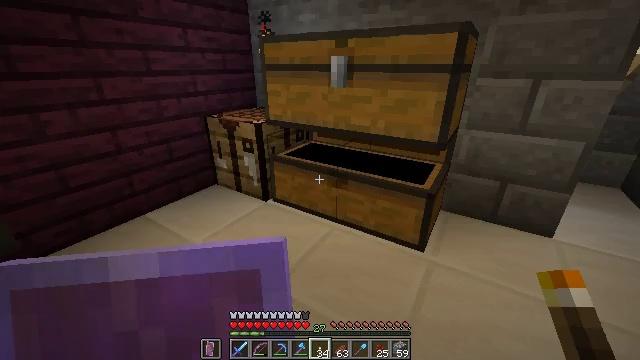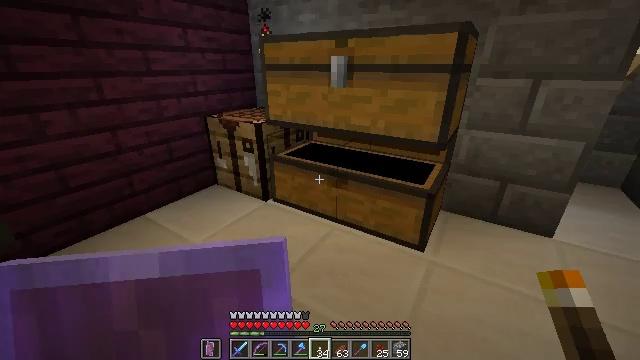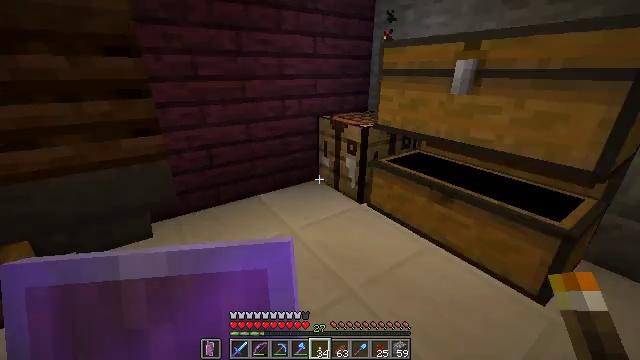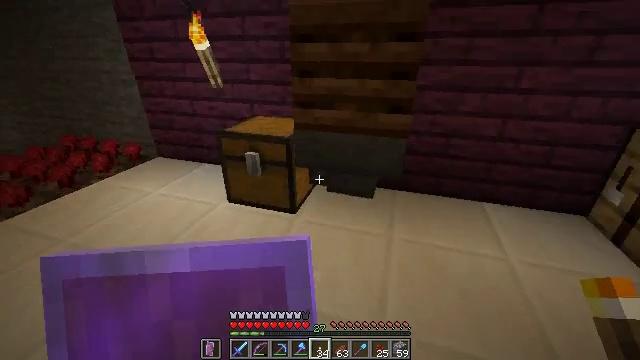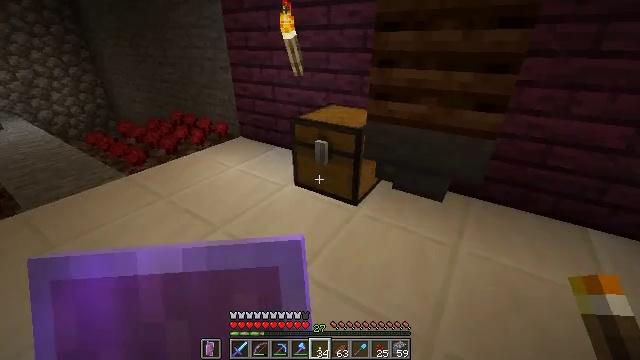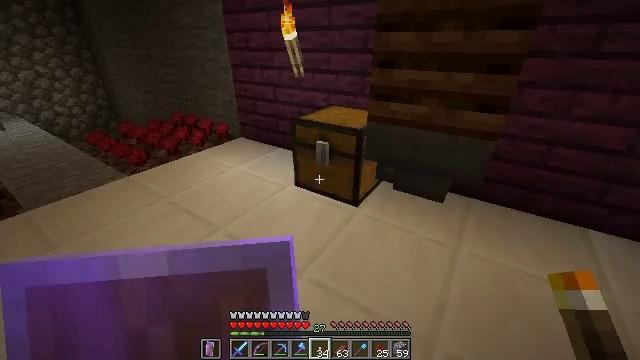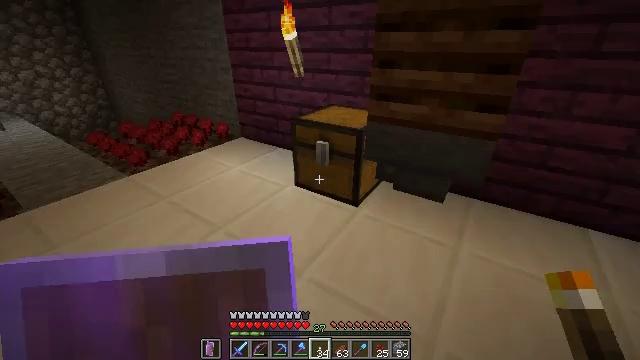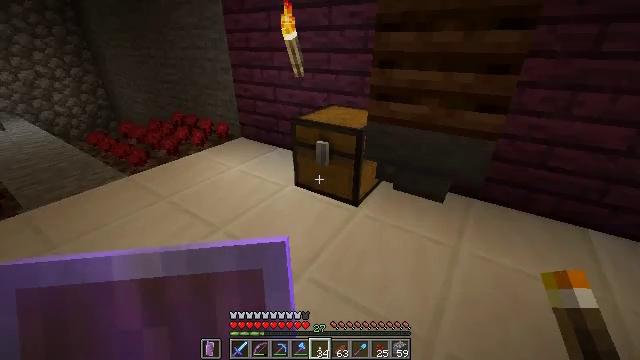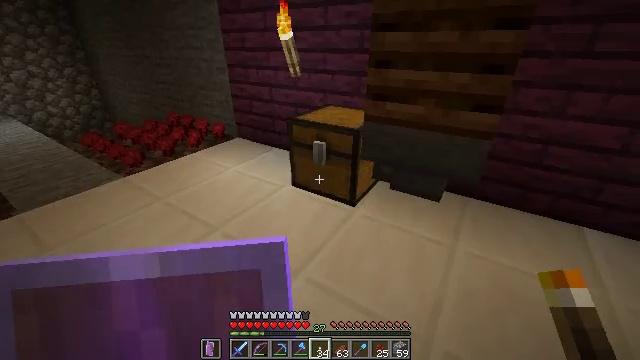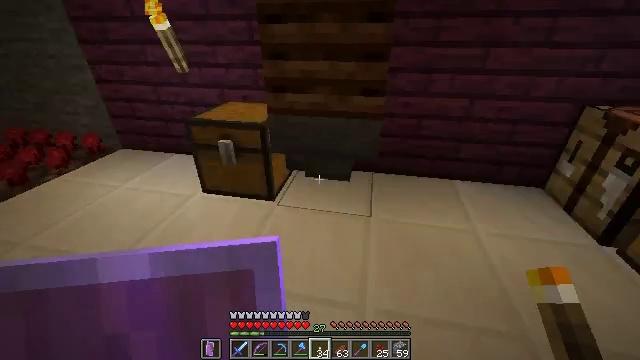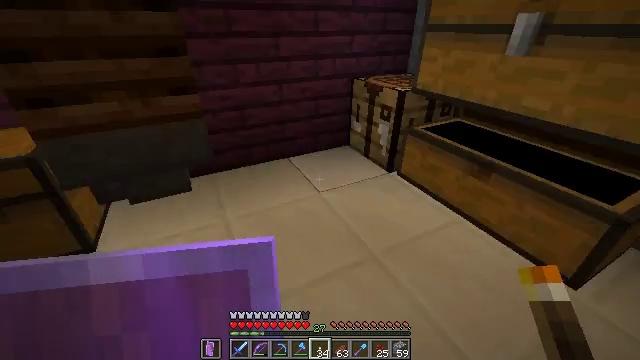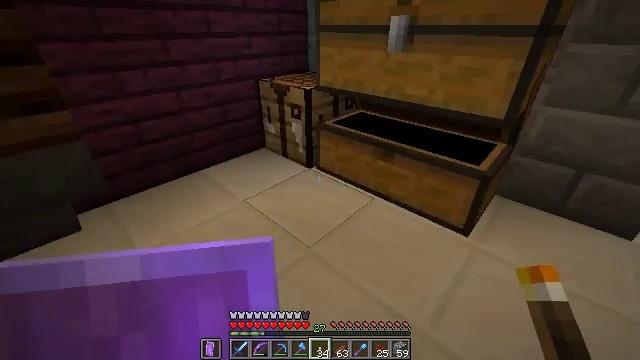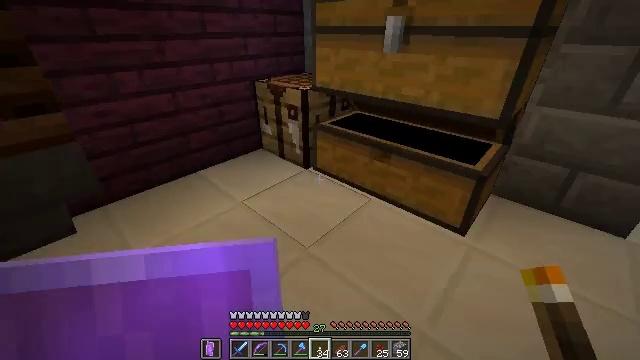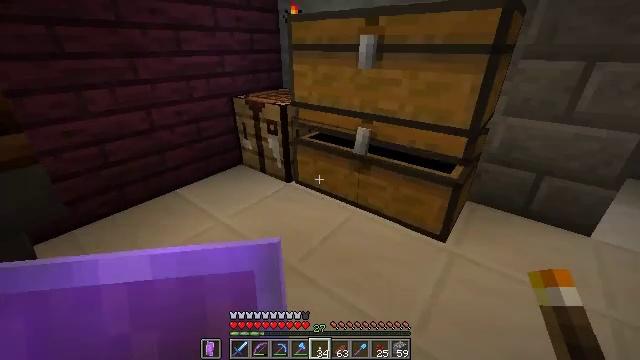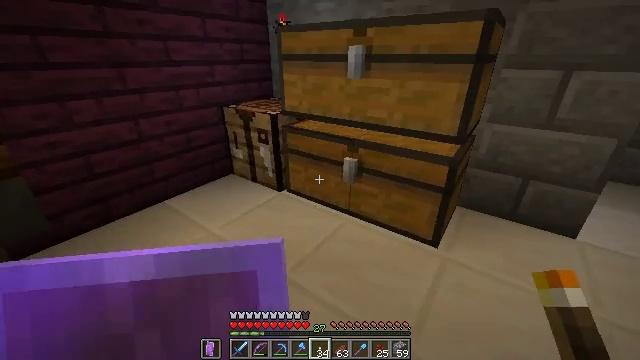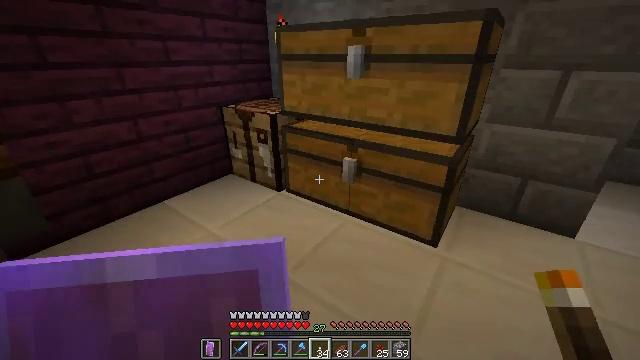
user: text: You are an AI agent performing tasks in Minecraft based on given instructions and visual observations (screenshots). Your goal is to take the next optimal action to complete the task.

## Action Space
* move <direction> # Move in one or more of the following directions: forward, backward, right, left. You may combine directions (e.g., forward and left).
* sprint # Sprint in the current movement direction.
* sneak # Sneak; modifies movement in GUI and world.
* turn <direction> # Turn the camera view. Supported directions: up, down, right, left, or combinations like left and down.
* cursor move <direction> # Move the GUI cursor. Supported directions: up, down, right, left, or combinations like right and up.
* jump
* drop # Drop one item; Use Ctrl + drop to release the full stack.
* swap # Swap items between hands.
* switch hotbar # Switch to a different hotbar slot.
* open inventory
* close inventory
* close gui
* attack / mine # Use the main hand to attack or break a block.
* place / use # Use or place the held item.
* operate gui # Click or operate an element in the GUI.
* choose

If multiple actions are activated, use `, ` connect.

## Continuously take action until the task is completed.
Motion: motion action
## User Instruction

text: Craft some polished blackstone with a crafting table.
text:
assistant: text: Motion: no_op
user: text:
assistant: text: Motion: turn left
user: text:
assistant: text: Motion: turn left and down
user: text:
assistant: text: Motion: turn left and down
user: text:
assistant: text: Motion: no_op
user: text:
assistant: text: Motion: no_op
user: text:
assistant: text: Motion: no_op
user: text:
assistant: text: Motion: no_op
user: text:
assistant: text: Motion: turn right and down
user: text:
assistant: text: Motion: turn right and down
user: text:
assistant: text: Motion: turn right
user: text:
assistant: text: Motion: no_op
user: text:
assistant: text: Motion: turn right and up
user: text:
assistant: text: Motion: turn right and up
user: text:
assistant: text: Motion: use / place
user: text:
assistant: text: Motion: use / place
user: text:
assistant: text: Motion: no_op
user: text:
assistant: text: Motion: no_op
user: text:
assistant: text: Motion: no_op
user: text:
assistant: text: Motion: no_op
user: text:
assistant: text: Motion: no_op
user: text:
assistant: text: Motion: no_op
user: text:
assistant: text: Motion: no_op
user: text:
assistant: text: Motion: cursor move right and up
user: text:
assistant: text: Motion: cursor move right and up
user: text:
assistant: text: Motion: no_op
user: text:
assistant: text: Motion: no_op
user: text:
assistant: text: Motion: no_op
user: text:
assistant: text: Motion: no_op
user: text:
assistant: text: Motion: no_op